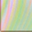
Piece: xx